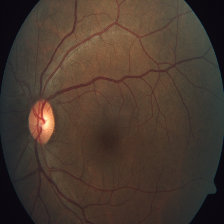
Diabetic retinopathy grade: Severe